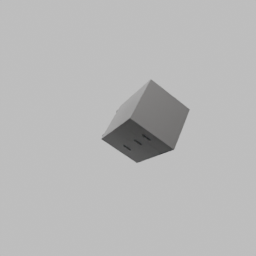
Label: furniture